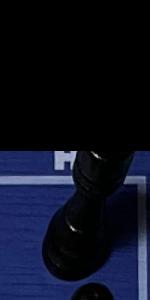
Label: Rook_Black